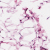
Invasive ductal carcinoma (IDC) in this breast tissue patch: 0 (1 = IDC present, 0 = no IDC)